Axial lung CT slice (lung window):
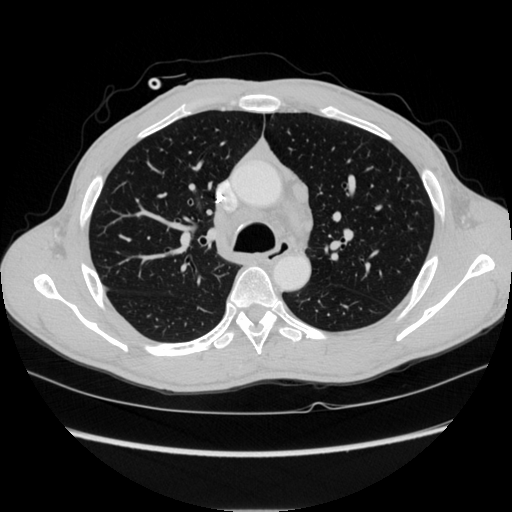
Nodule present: no